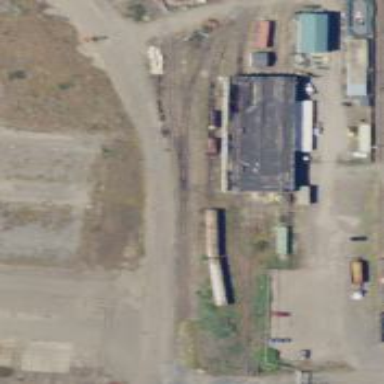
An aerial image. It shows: Preserved railway siding with rail tracks.